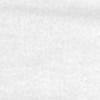
Label: no_change